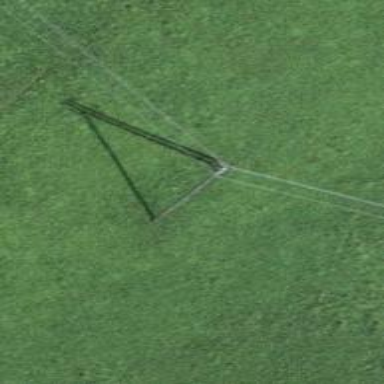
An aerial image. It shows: Minor power line.